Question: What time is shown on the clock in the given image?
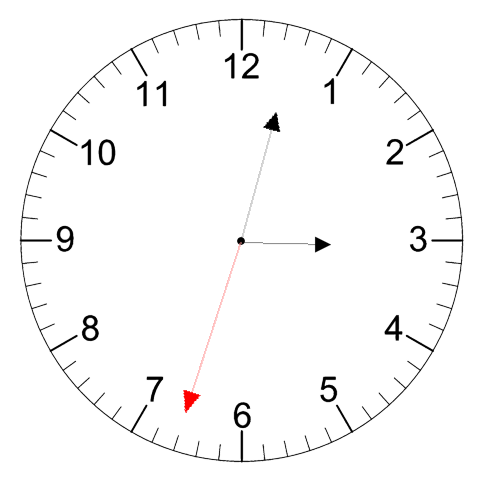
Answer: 03:02:33